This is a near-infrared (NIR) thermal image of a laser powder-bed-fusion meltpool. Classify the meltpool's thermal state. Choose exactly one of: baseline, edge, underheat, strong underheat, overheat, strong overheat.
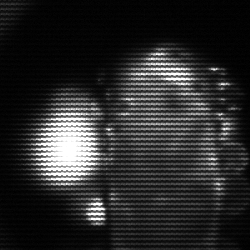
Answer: strong underheat